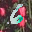
Label: 6